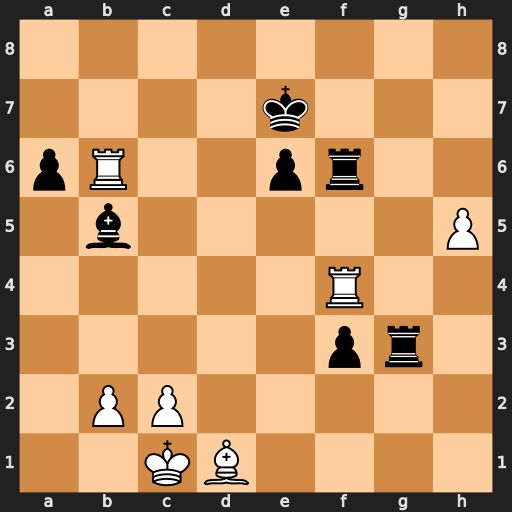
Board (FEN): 8/4k3/pR2pr2/1b5P/5R2/5pr1/1PP5/2KB4
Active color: w
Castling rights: -
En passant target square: -
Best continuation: Rb7+ Kd6 Rxf6